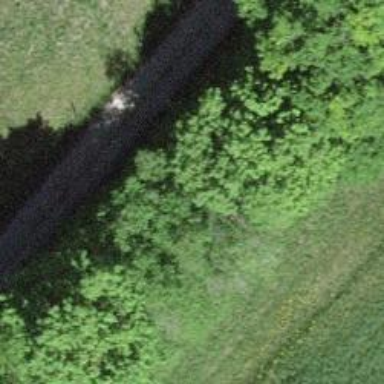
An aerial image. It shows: Hedge barrier.